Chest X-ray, PA view. Patient: 34 years old, sex M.
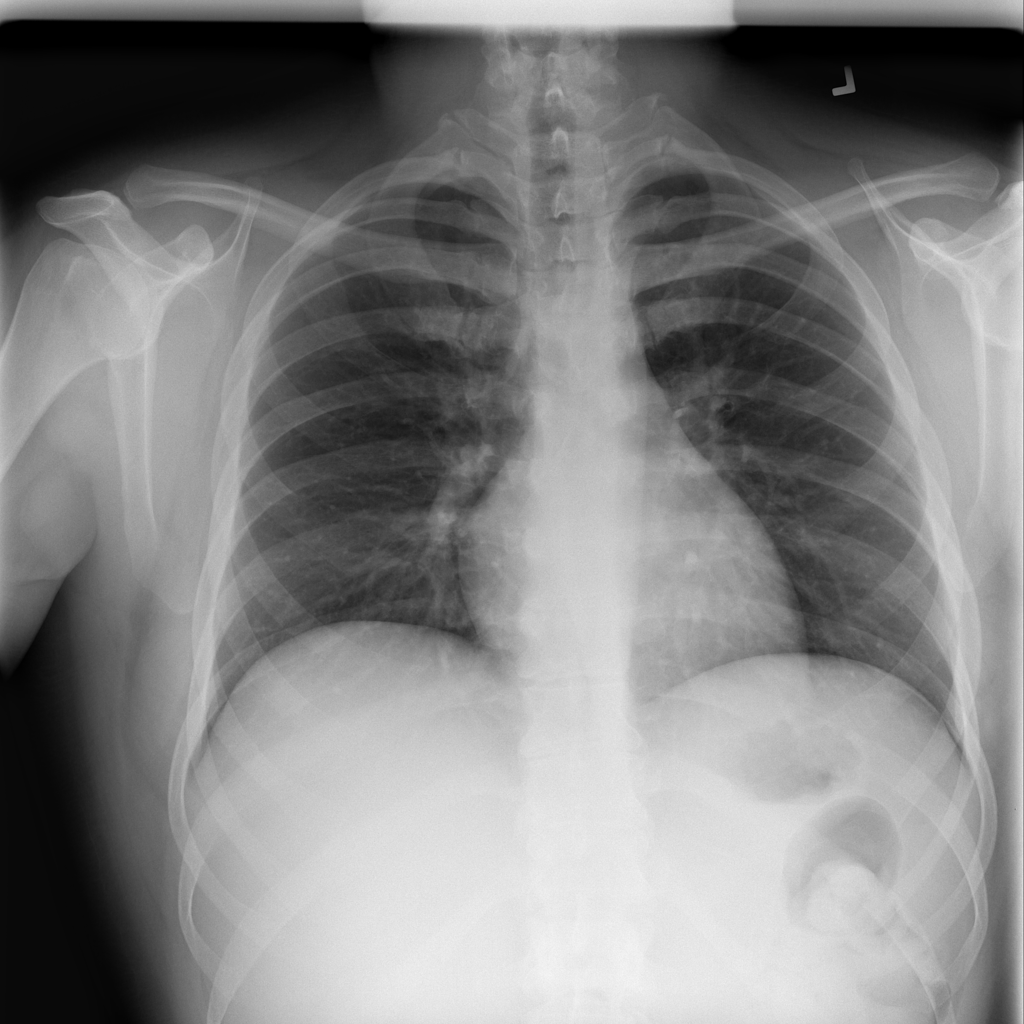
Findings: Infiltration